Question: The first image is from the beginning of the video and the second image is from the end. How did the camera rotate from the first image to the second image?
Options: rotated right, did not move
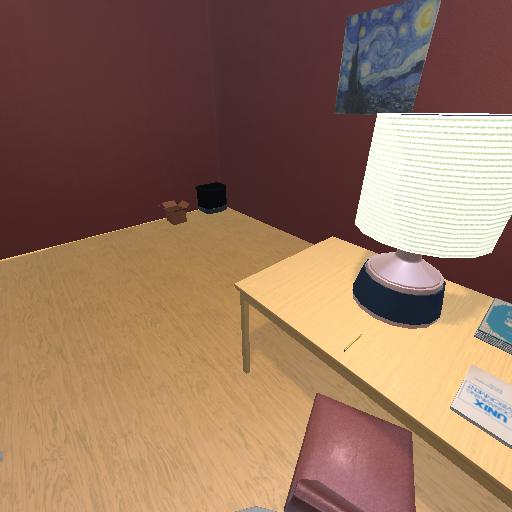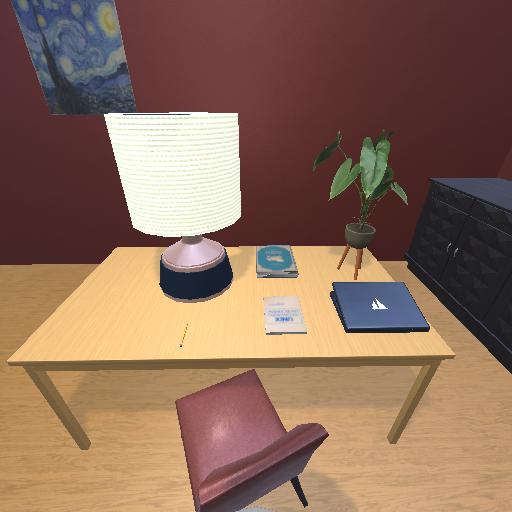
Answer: rotated right